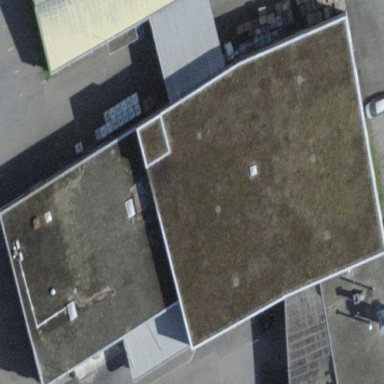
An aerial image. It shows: Industrial building.